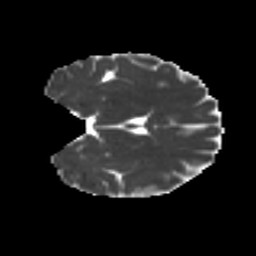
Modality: MD
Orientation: coronal
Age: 28
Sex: female
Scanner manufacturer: ge
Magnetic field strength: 3 T
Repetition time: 7.8 s
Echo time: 0.0606 s